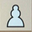
Piece: wP